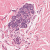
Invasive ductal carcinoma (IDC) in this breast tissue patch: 0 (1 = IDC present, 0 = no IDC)